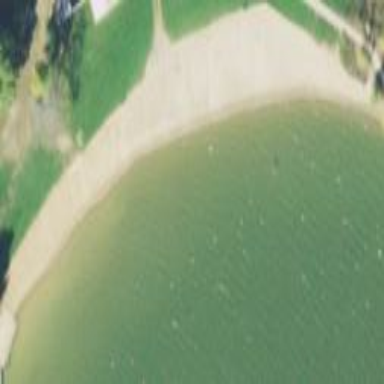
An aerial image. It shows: Beautiful beach with natural surroundings.